Question: The OnePlus One has the feature to detect gestures while the screen is off.
You can double tap the screen, while the phone is asleep, and the phone will wake up. Or drawing a circle (again, when the screen is off) will open the camera app. Demonstrations can be found <URL>.
I'm trying to understand how i can detect screen gestures, while the screen is off, when the app is directed to the OnePlus owners.
While investigation some related posts, none of them where asking about screen-off-gesture-detection at the OnePlus:
- <URL>
I found an app named <URL> which gives similar utility to the OnePlus. From the description of the app:
> Knockr Black Screen: With an OLED device, like the Samsung Galaxy S5 or Moto X, Knockr will listen for gestures while the screen is off. (Recommended only to be used with an OLED device).
I tried the app on my Galaxy , while tracking the logcat.
As can be seen from the following log, after i manually turn off the screen, the Konckr app actually turn the screen on, and set the screen to be black.
Again, i tested the app on a S2, maybe on Galaxy S5 things are different?

I'm trying to understand two things:
1. How actually works the feature of screen-off-gesture-detection, on the OnePlus or OLED devices? Does it just keep the screen awake (and shows a black turn on screen instead)?
2. Is there any API for detecting gestures while screen is off? Regarding Galaxy, i found nothing relevant in Samsung Developers.
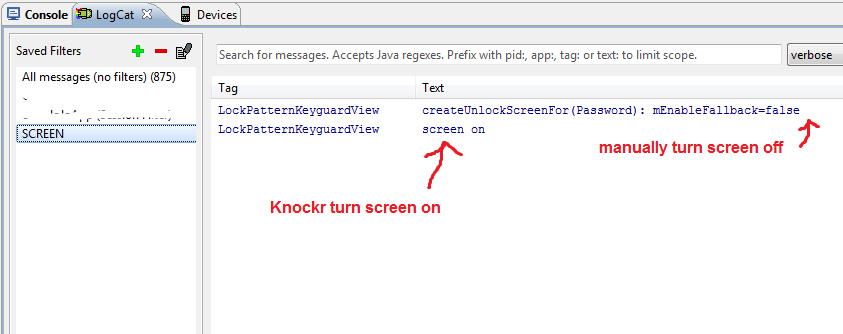